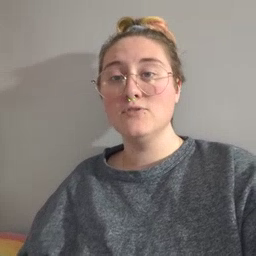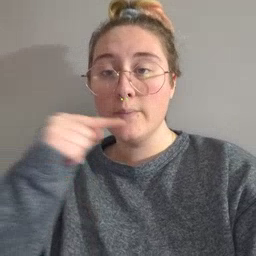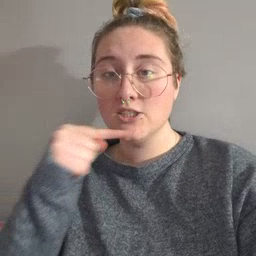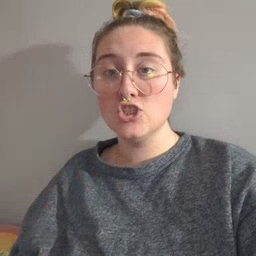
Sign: toothbrush